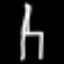
Label: chair